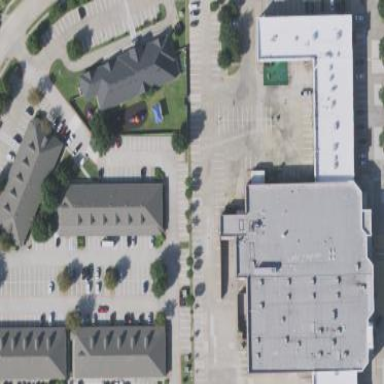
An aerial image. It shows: Retail building.